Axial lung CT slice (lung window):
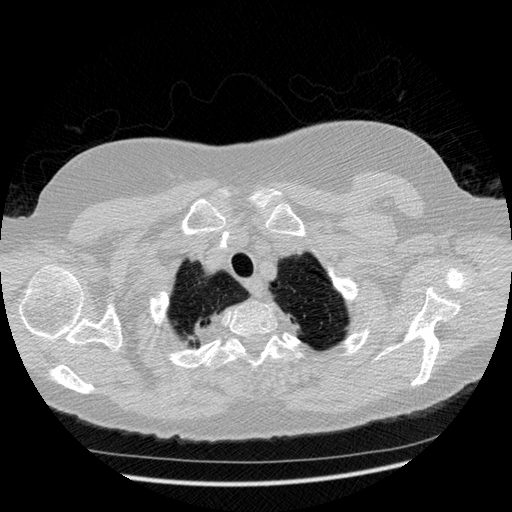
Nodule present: no